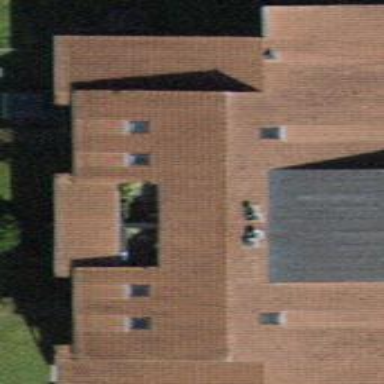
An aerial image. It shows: Building with tiled roof.